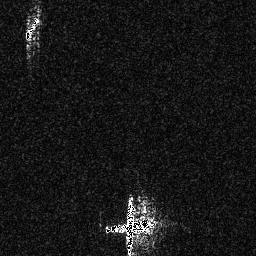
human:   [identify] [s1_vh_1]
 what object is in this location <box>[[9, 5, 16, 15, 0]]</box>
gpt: <ref>1 small ship at the top left</ref>